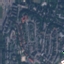
Land use / land cover: Residential